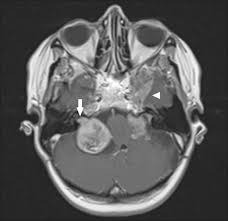
Label: meningioma